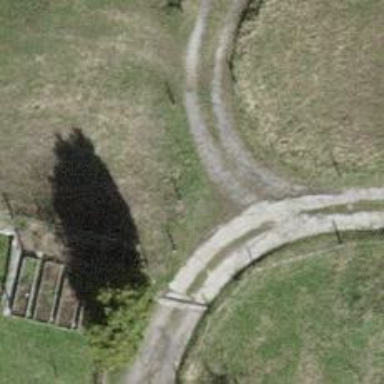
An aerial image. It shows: Track road with grade3 tracktype.